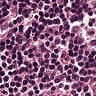
Metastatic tissue present: no